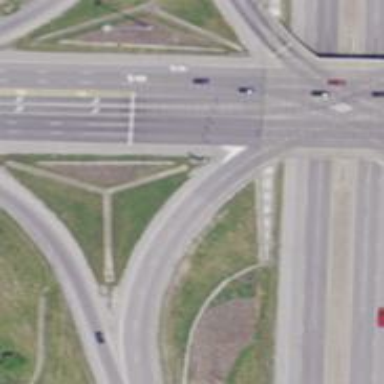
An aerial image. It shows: Trunk link highway.